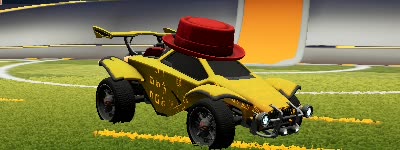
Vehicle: octane